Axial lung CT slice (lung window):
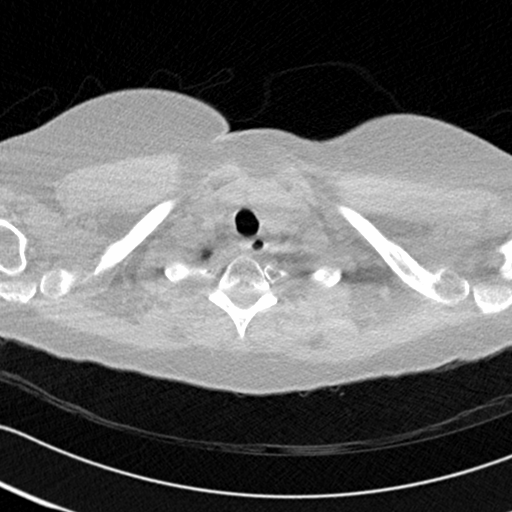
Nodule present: no